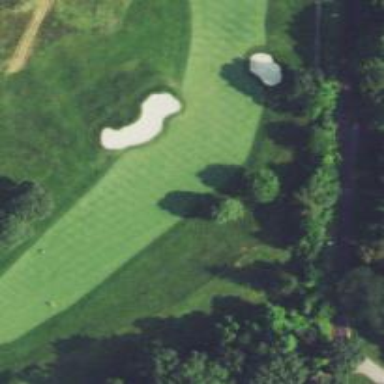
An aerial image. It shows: View of golf hole.